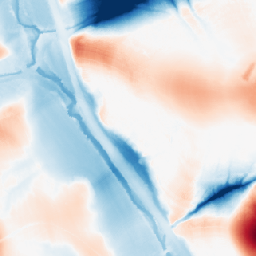
Category: morphological
Decomposition family: tophat_combined
Decomposition parameters: size: 50
Upsampling method: area
Upsampling parameters: scale: 8
Upsampling scale: 8